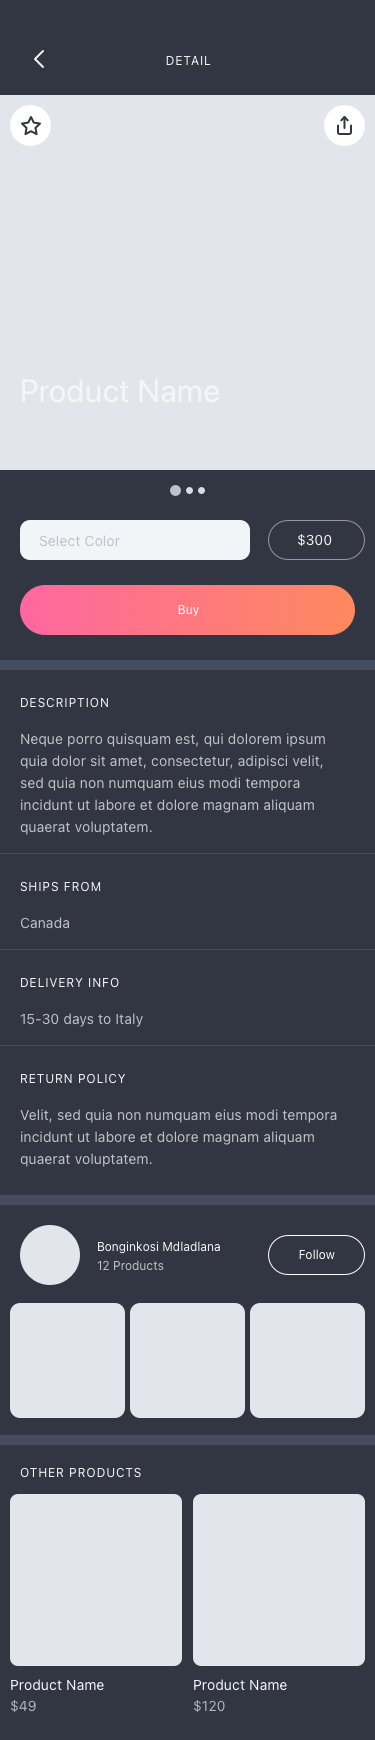
Text in this UI design:
Product Name
$120
Product Name
$49
OTHER PRODUCTS
12 Products
Bonginkosi Mdladlana
Velit, sed quia non numquam eius modi tempora incidunt ut labore et dolore magnam aliquam quaerat voluptatem.
RETURN POLICY
15-30 days to Italy
DELIVERY INFO
Canada
SHIPS FROM
Neque porro quisquam est, qui dolorem ipsum quia dolor sit amet, consectetur, adipisci velit, sed quia non numquam eius modi tempora incidunt ut labore et dolore magnam aliquam quaerat voluptatem.
DESCRIPTION
$300
Select Color
Product Name
DETAIL